Question:
I had tried to grab the samples of AndEngine using Mercurial eclipse plugins, but that was firing some sort of error to me again and again. So, can someone please let me know what could be the easiest way to get the AndEngine examples or samples from the repository. I am working on Windows.
Thanks.
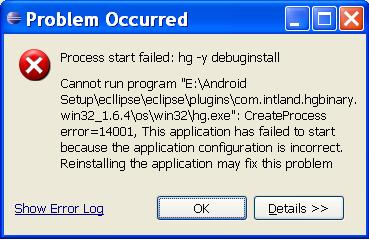
Answer:
Change the Mercurial client from the built in one to TortoiseHG (in the Eclipse preferences).
---
Make sure to use native Mercurial with EclipseHG (not the one which ships with the plugin). You can find the settings the preferences dialog. Last time I tried, the built-in version was broken. If it fails again, copy and paste the error message.
Try <URL>
Give us a concrete error message. (Which should actually be Plan A ;) )